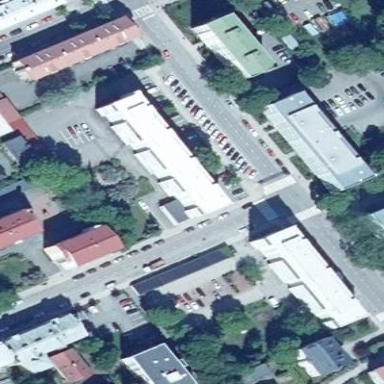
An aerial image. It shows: The building has apartments with gabled metal roof.